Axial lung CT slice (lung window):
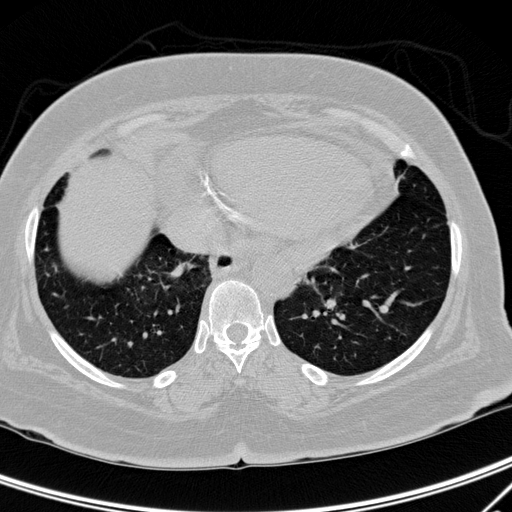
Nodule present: no